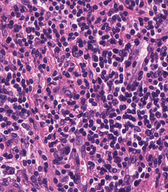
Tumor epithelial tissue: no
Tumor-associated stroma tissue: yes
Normal tissue: no